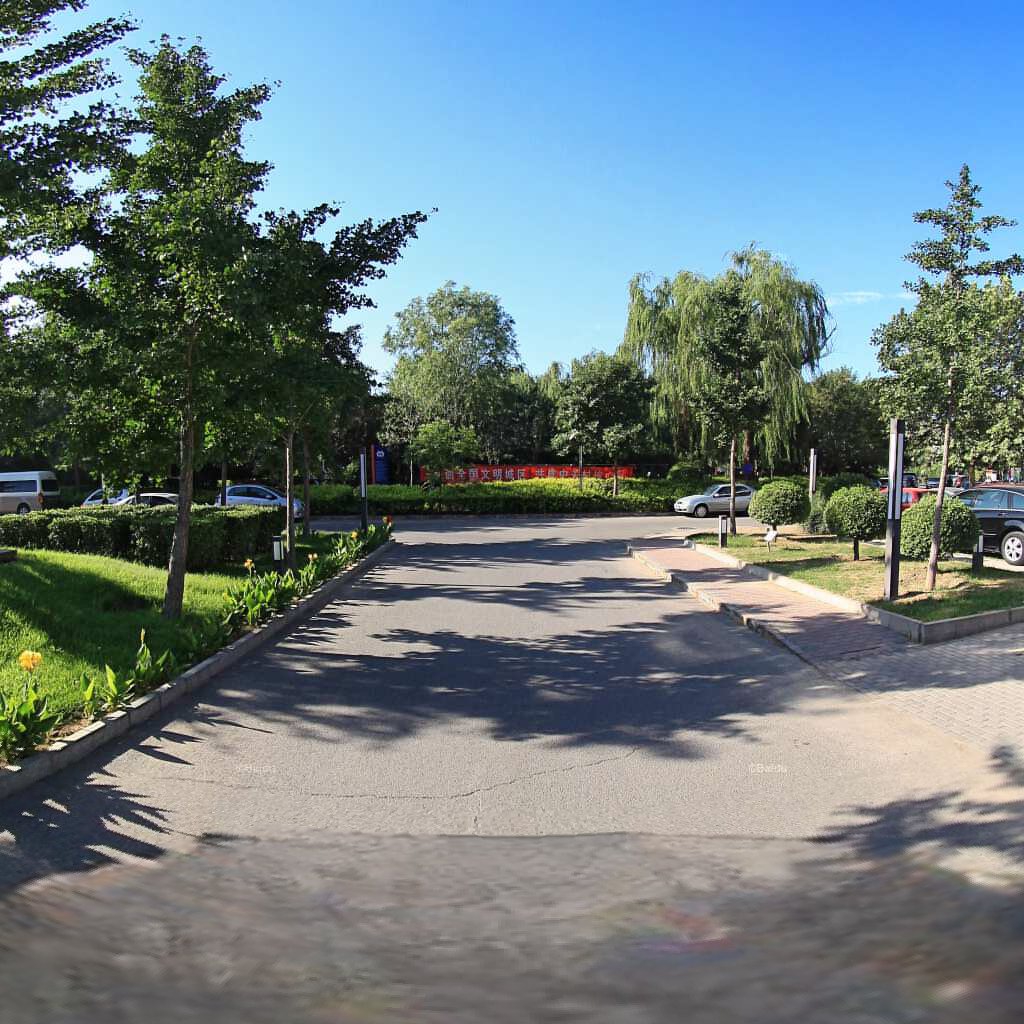
Region: Haidian
Road damage annotations: transverse crack